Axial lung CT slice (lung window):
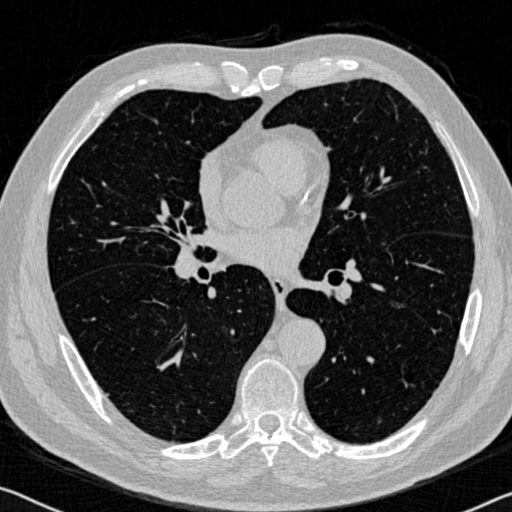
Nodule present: no